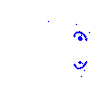
Particle: kaon